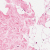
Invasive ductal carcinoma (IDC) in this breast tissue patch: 0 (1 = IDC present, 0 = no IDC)